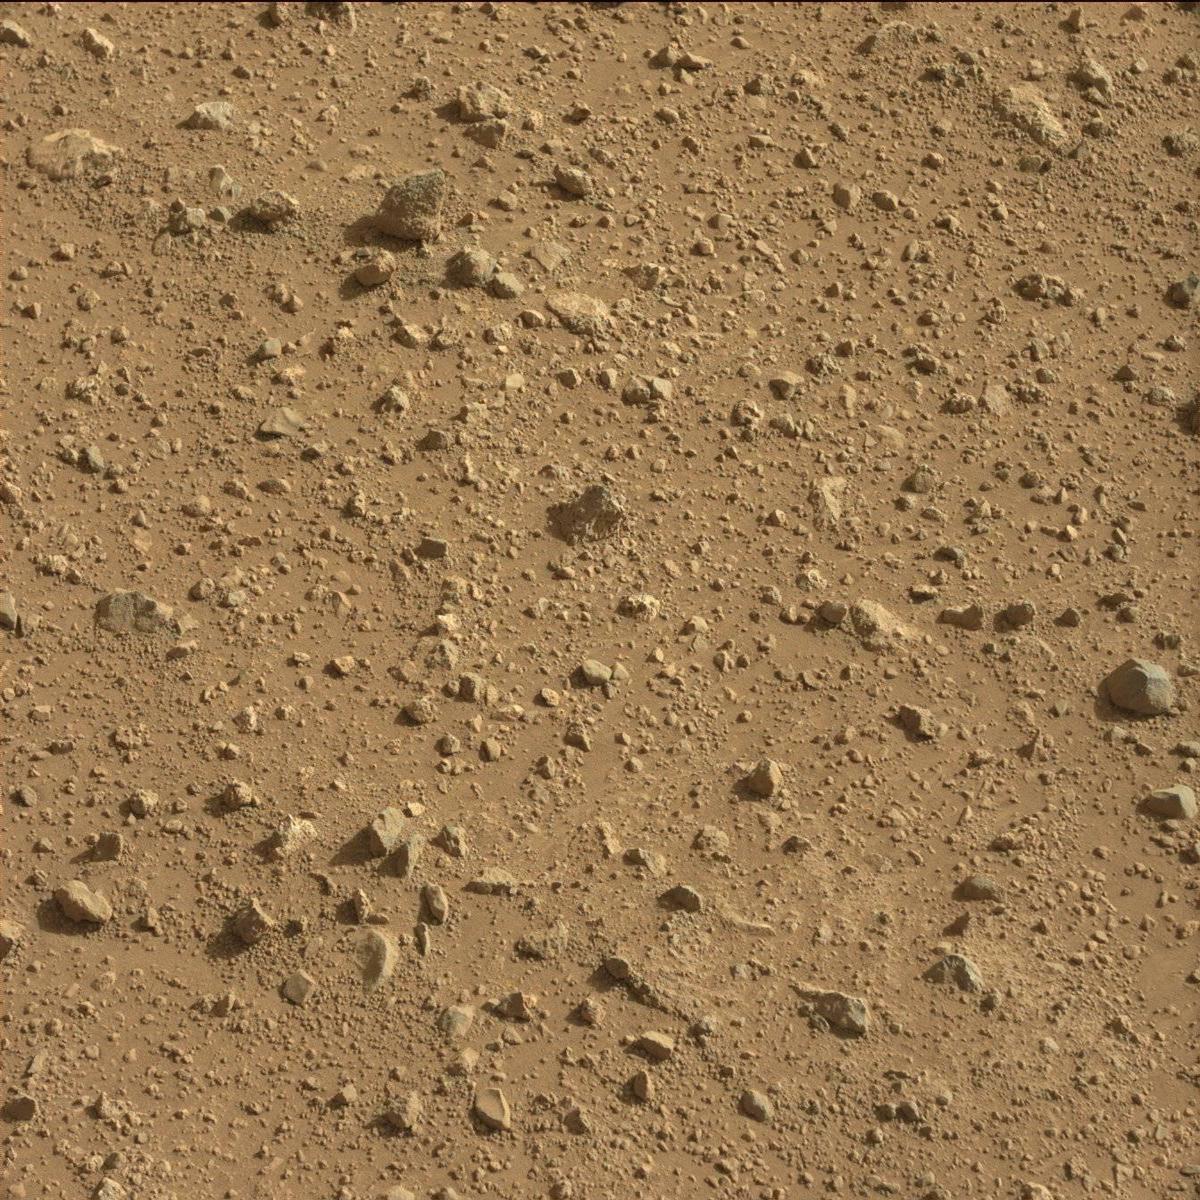
Terrain classes present: Bedrock, Rock, Sand / Soil